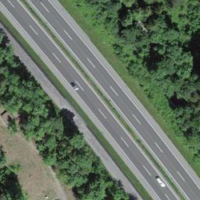
EUNIS habitat code: 57
Species observed at this site:
Prunella vulgaris
Dactylis glomerata